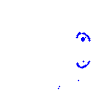
Particle: kaon